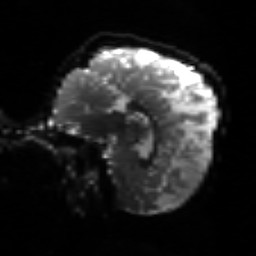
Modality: sbref
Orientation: sagittal
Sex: male
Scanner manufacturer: siemens
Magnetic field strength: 3 T
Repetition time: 5 s
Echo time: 0.071 s